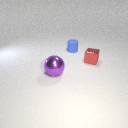
small red metal cube to the right of large purple metal sphere